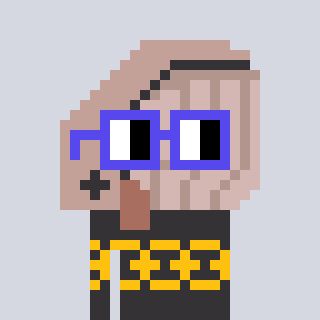
a pixel art character with square blue glasses, a whale-shaped head and a grayscale-colored body on a cool background